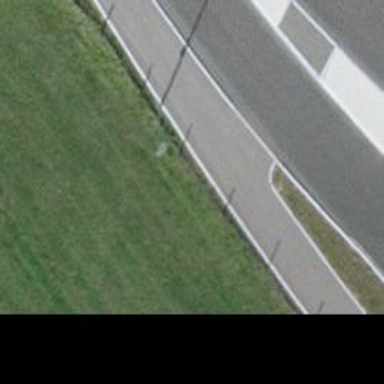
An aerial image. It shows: Asphalt path with crossing.